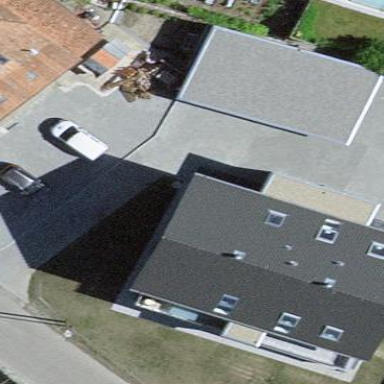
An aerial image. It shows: Garage.